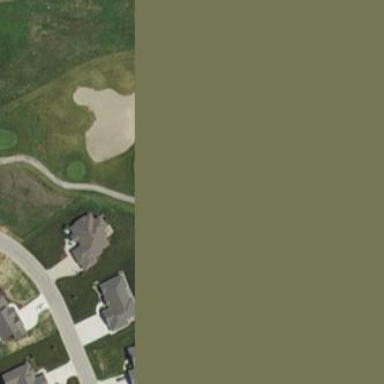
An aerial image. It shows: Sand bunker on golf course.